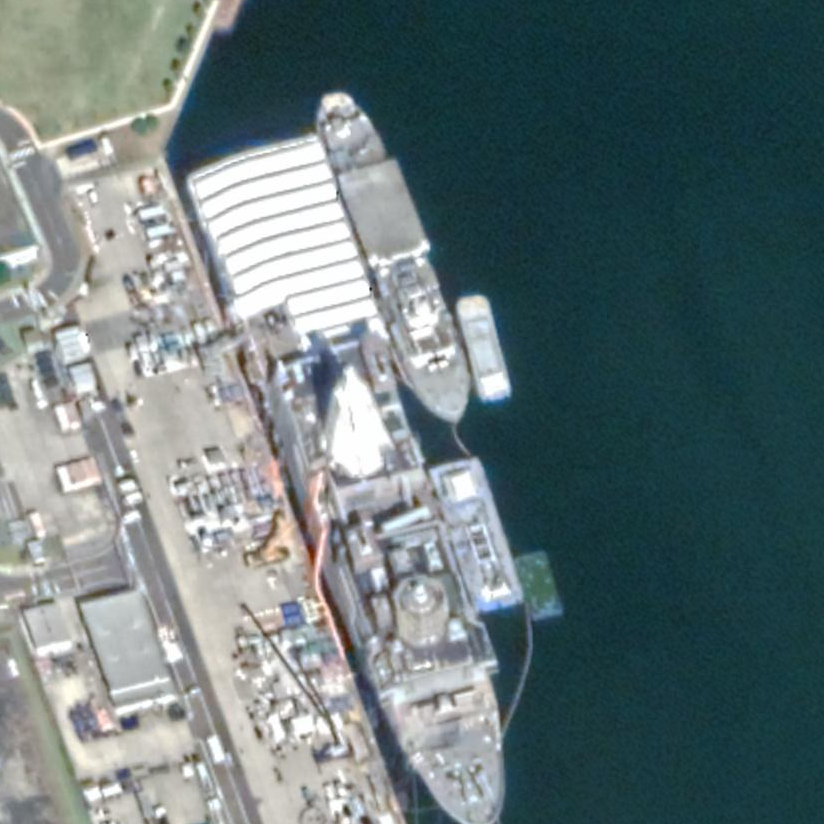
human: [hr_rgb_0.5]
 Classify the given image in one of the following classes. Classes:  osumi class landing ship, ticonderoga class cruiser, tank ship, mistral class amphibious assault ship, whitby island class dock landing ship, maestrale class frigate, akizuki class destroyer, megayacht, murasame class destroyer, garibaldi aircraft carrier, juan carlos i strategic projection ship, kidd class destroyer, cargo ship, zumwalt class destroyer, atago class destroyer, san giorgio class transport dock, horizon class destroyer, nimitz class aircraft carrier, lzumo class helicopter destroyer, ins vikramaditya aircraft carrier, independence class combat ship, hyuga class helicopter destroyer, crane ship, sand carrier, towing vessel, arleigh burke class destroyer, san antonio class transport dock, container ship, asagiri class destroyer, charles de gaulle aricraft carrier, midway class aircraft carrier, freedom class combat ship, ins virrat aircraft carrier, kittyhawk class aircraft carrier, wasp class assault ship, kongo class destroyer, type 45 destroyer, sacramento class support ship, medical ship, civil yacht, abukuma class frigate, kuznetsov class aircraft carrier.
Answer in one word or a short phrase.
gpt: San Antonio class transport dock